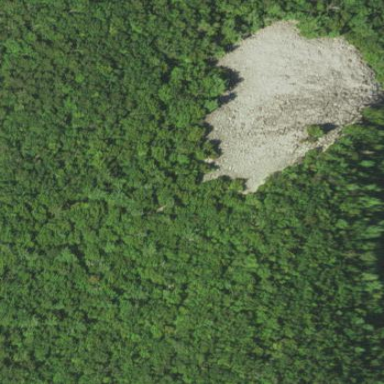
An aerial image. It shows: Scree landscape.